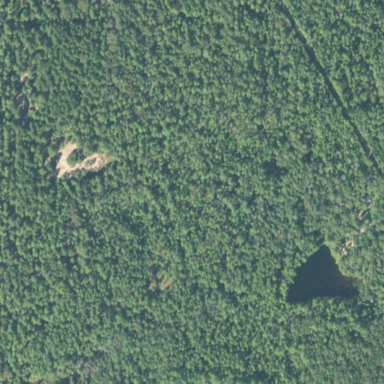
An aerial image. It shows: Woodland with needle-leaved trees.